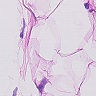
Metastatic tissue present: no